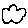
Label: cloud